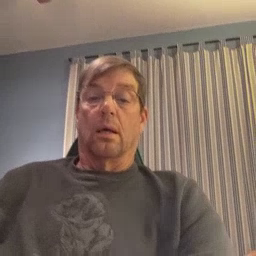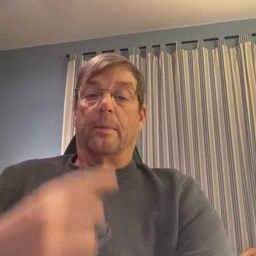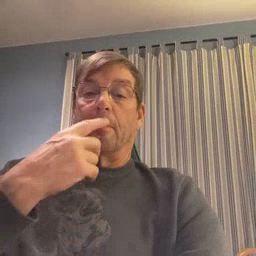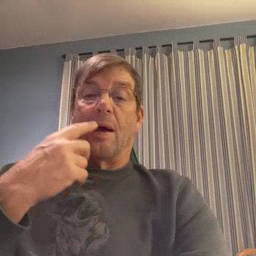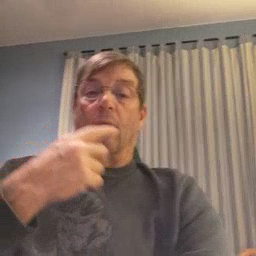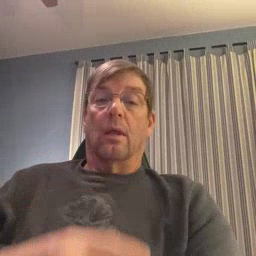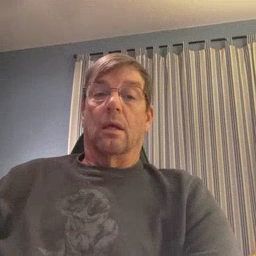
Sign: mouth